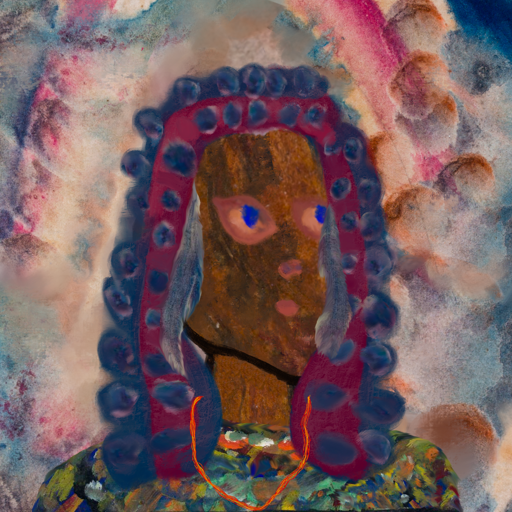
Background: Rupkatha, Head And Neck Side: Mosgoul, Face Side: Mother_And_Son_Mother, Bust: An_Impression, Hair Side: Hill_Girl, Head Accessory: Blank, Second Necklace: Gypsy_Mother_2, Necklace: Blank, Baby: Blank